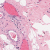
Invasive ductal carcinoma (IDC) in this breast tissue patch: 0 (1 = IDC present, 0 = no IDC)